Interaction volume radius: 5 \u00c5
Interaction volume height: 30 \u00c5
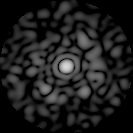
Disorder parameter: 0.8448